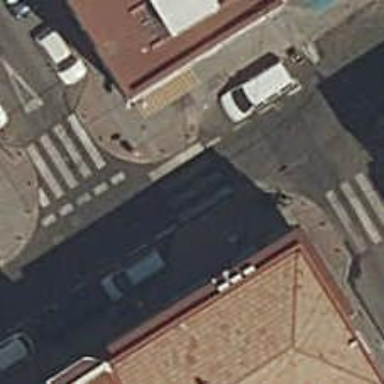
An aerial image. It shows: Uncontrolled zebra crossing on the road.